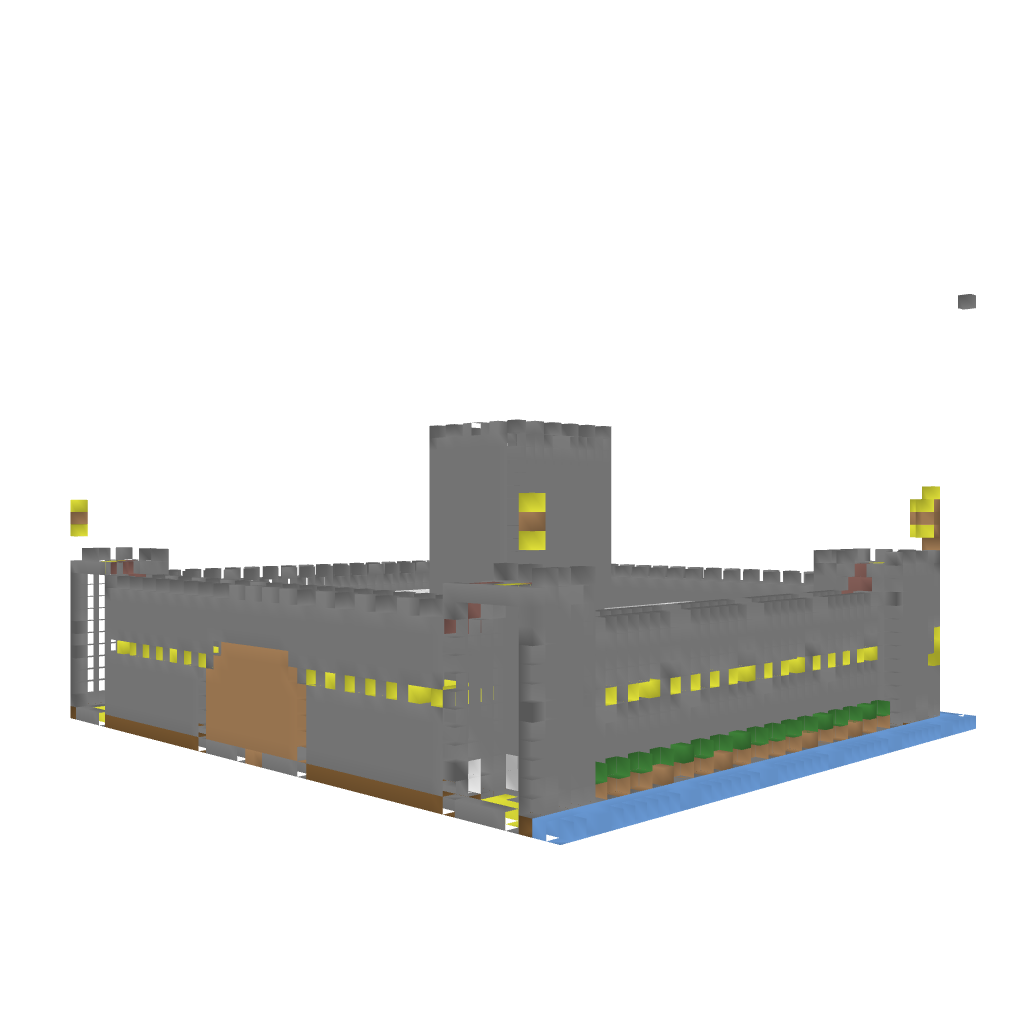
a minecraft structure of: Castle House high quality